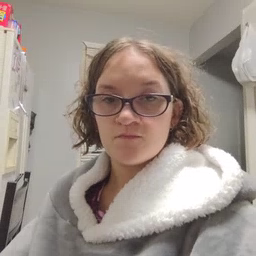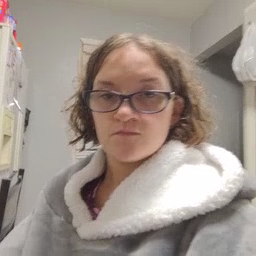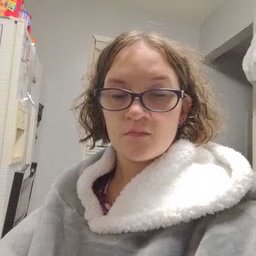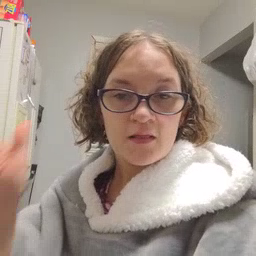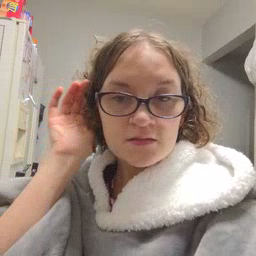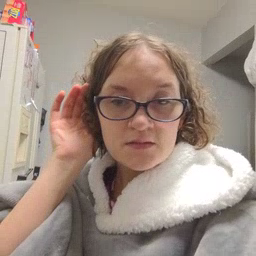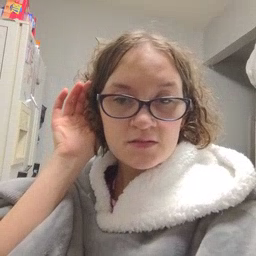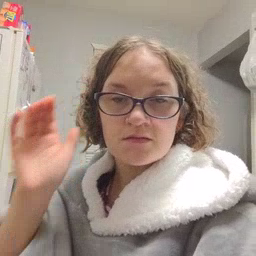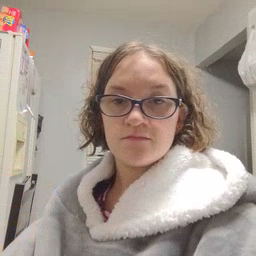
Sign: listen